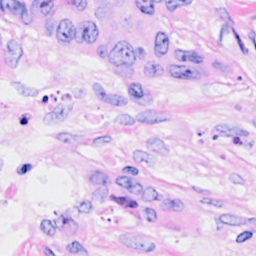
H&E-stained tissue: Breast